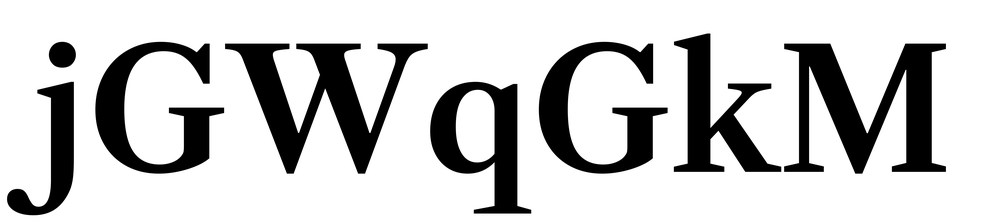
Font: LibreCaslonText_SemiBold